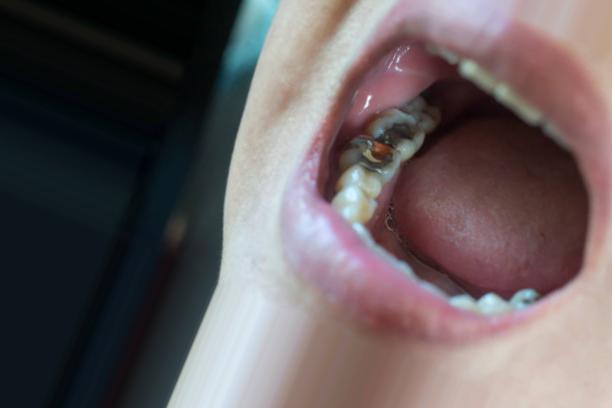
Condition: Caries